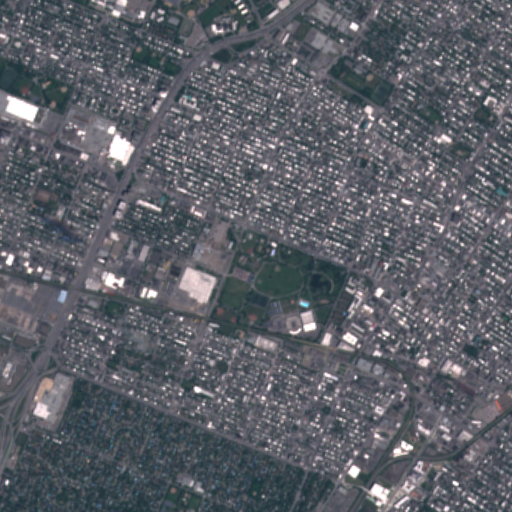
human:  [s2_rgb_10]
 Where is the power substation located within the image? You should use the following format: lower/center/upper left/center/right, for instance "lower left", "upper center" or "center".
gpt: The power substation is located in the lower right of the image.
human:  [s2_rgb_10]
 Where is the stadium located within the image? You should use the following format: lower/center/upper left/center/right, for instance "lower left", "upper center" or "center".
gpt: The stadium is located in the center of the image.
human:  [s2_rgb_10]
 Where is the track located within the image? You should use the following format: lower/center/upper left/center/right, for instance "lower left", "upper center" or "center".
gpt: The track is located in the upper center of the image.
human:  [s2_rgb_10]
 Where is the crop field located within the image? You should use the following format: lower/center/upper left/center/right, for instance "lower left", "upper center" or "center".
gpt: There is no crop field in the image.